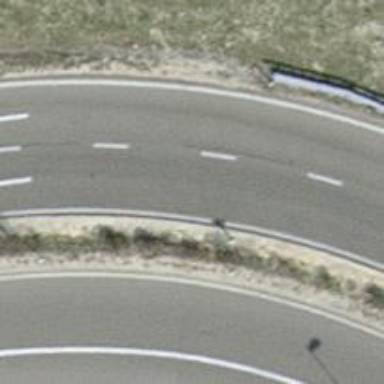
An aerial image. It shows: Motorway link.